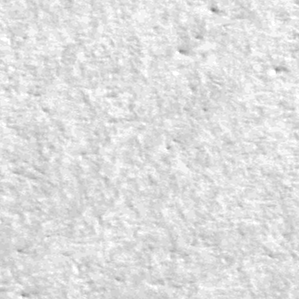
Label: frost